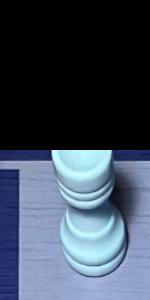
Label: Rook_White